Question: So I have been using d3's zoom circle(<URL>:

The data is passed to the d3 script as a json array with a few different levels of arrays and objects.
'''
object = {
class: "show",
name: "Game of Thrones",
children : [
{
class: "family",
name: "Starks",
children: [
{
class: "members",
name: "Rob"
},
{
class: "members",
name: "Jon Snow"
}
],
},
{
class: "family",
name: "Lannisters"
children: [
{
class: "members",
name: "Ser Jaime"
},
{
class: "members",
name: "Cersei"
}
],
}
],
}
'''
I had no problem displaying the circles. I am now trying to create a navigation display on the side that maps out the hierarchy of the data. Ideally all I want is something like this:
'''
<ul>
<li> Game of Thrones
<ul>
<li> Starks
<ul>
<li> Rob </li>
<li> Jon Snow </li>
</ul>
</li>
<li> Lannisters
<ul>
<li> Ser Jaime </li>
<li> Cersei </li>
</ul>
</li>
</ul>
</li>
</ul>
'''
It's a basic list structure. The only thing I've been able to do is access 1 level down in the data. I used 'divs' to just try to the the structure down first.
'''
var sentimentData = data.children;
var navBox = d3.select("body").append("body:div");
navBox
.attr("class", "navBox");
var sentimentNav = navBox.selectAll('div')
.data(sentimentData)
.enter()
.append('div')
.text(function(d){ return d.name; });
'''
I haven't been able to proceed anymore levels past that. I was thinking a recursive way would probably be the best way. I tried this function below but it just appended divs to the top div and not the parent node.
'''
function buildNav(d) {
if (d.children) {
children = d.children;
d3.select('body').append('div')
.data(children)
.enter()
.append('div')
.attr("class", function(d) {return d.name; });
children.forEach(buildNav);
d._children = d.children;
d.children = null;
}
}
buildNav(data);
'''
Any suggestions to how to append the children to their parents, or how to access data multiple levels down would be greatly appreciated.
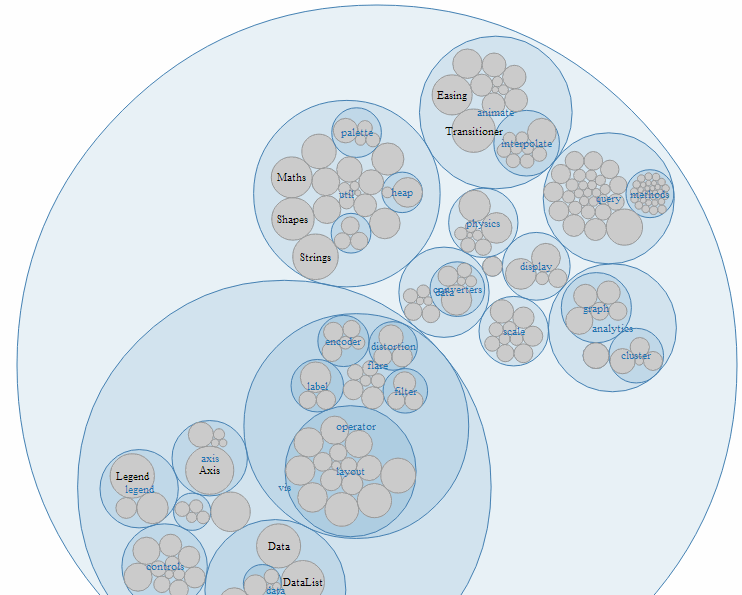
Answer: Nick! Here is the complete code of an example that creates lists that you described in the question: (there might be a nicer code to do the same thing, but this code works and produces 100% what you said) (if course, this is only a starting point, you will naturally develop further real navigation)
index.html:
'''
<!DOCTYPE html>
<html>
<head>
<title>Navigation</title>
<script src="http://d3js.org/d3.v3.min.js" charset="utf-8"></script>
<script src="script.js"></script>
</head>
<body onload="load()">
<h2>Navigation</h2>
<h4>(using D3.js-generated navigation items)</h4>
</body>
</html>
'''
script.js:
'''
function load(){
object = {
class: "show", name: "Game of Thrones",
children : [
{
class: "family", name: "Starks",
children: [
{ class: "members", name: "Rob" },
{ class: "members", name: "Jon Snow" }
],
},
{
class: "family", name: "Lannisters",
children: [
{ class: "members", name: "Ser Jaime"},
{ class: "members", name: "Cersei" }
],
}
],
};
buildNav(null, object);
function buildNav(parent_ul, node){
var current_ul, current_li;
if(parent_ul == null)
parent_ul = d3.select("body").append("ul");
current_li = parent_ul.append("li").text(node.name);
if (node.children) {
current_ul = current_li.append("ul");
for (var i=0; i<node.children.length; i++) {
buildNav(current_ul, node.children[i]);
};
};
};
};
'''
This produces following page:

Hope this would help you.
Let me know if you have additional questions.